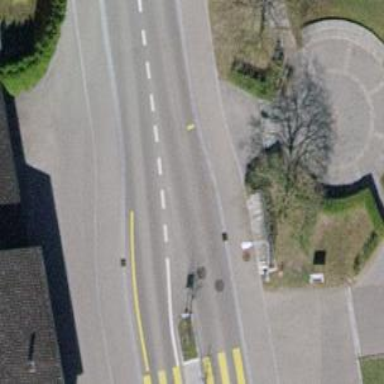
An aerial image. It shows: Public transport stop position.